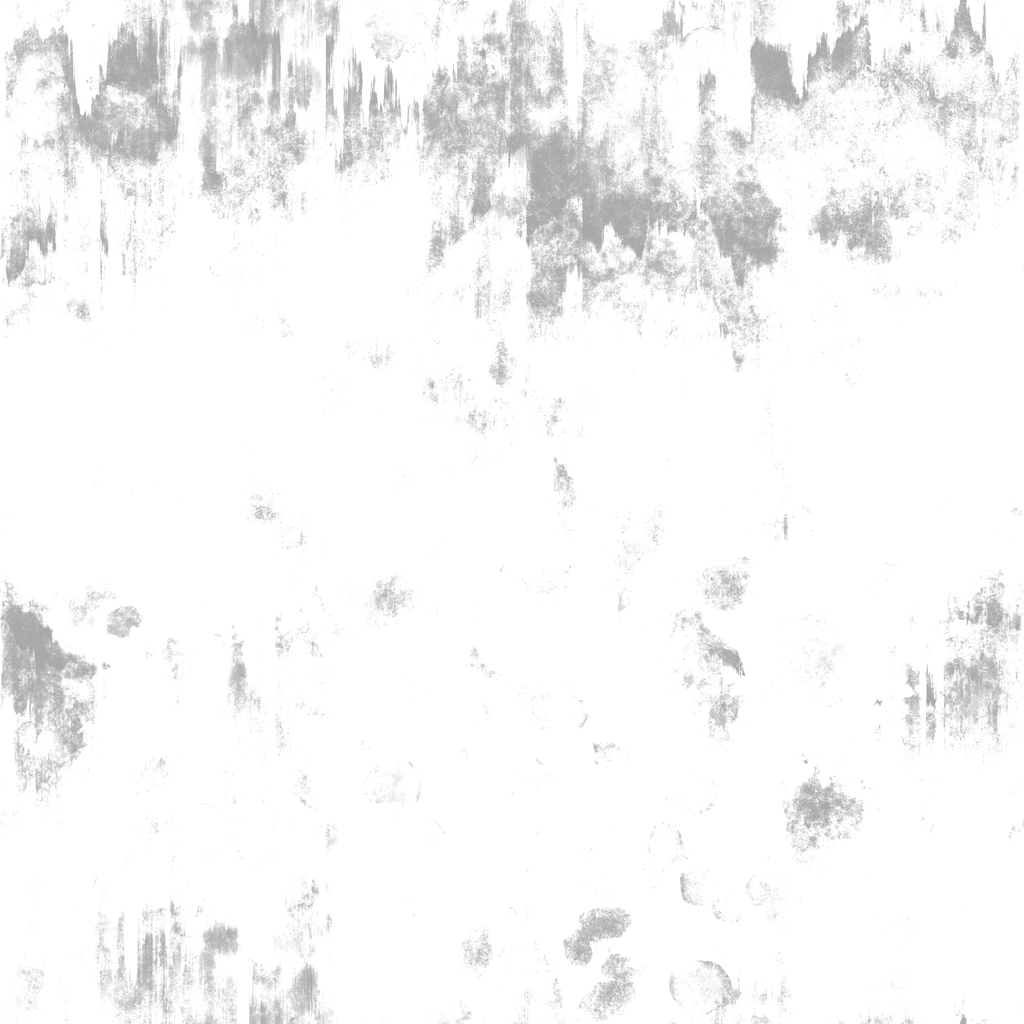
Texture map type: Metalness